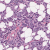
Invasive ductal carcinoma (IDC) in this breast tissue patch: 1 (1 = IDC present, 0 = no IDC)